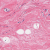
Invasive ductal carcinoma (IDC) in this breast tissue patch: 0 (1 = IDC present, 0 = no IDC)